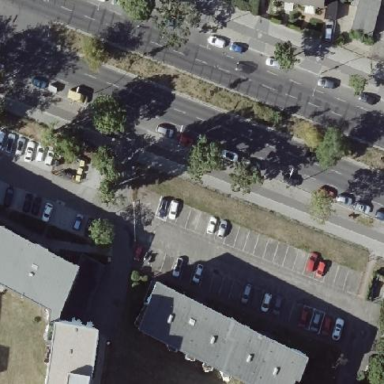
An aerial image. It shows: Parking available on the street side.